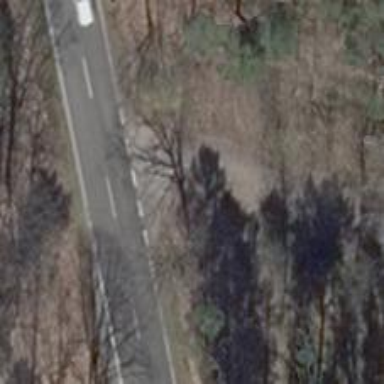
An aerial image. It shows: Emergency access point on the road.